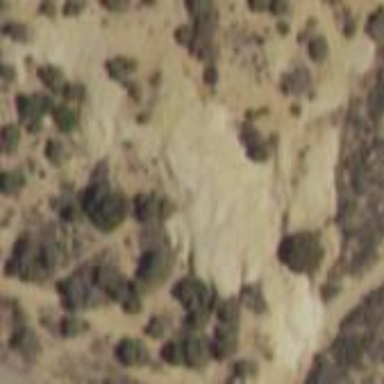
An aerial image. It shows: Landscape of bare rock.